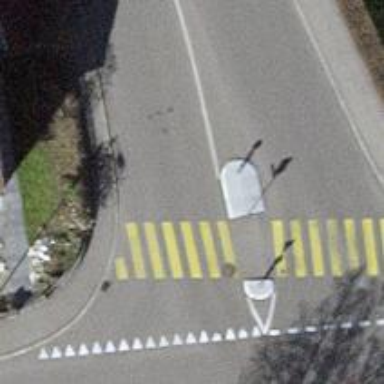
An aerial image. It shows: Marked crossing on footway.